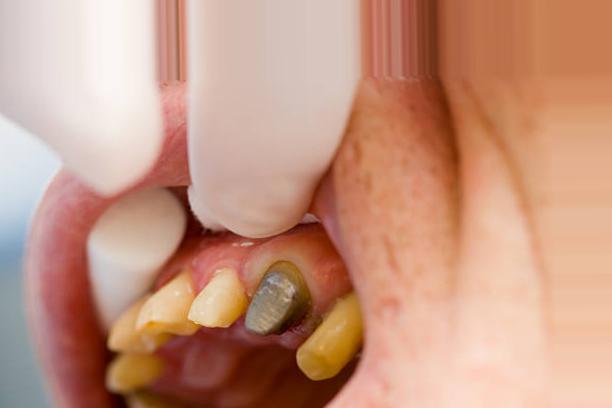
Condition: Tooth Discoloration